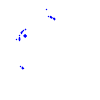
Particle: proton